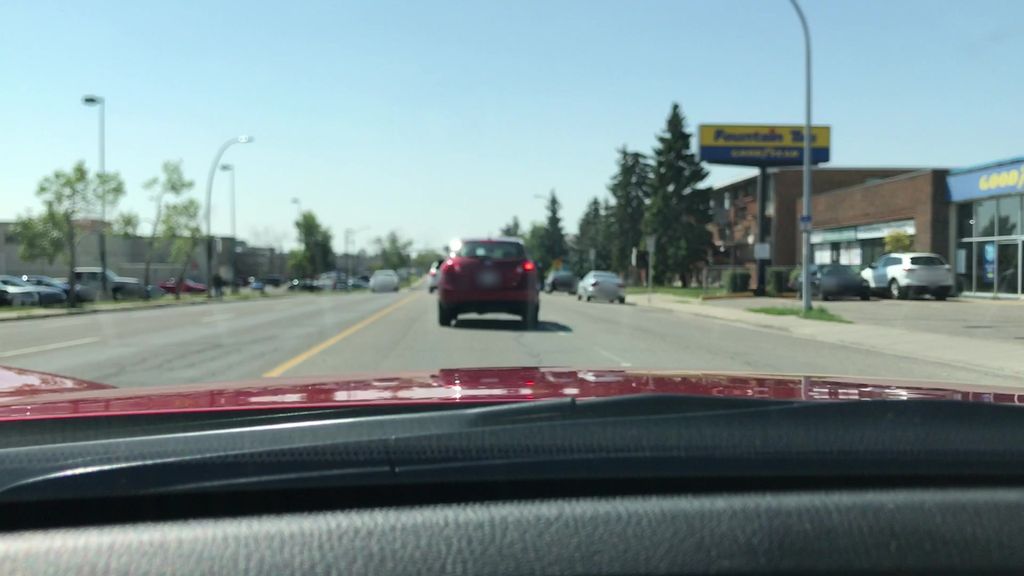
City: calgary